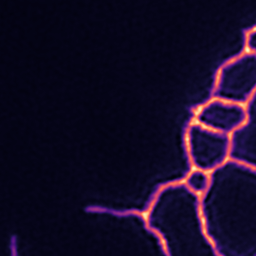
Label: Super-resolution ER image